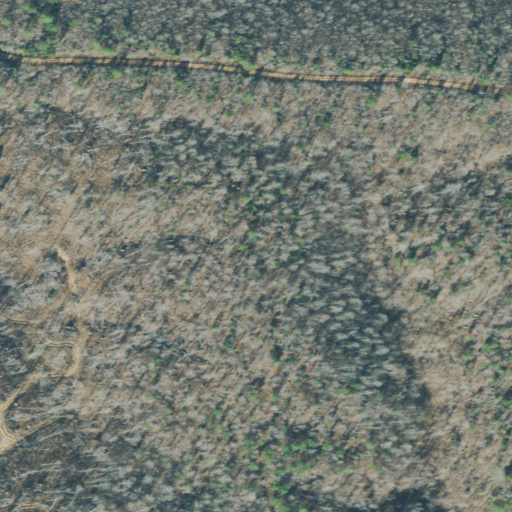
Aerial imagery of mountain in Tennessee named Cotham Hill containing deciduous forest, pasture, and mixed forest